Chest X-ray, AP view. Patient: 23 years old, sex F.
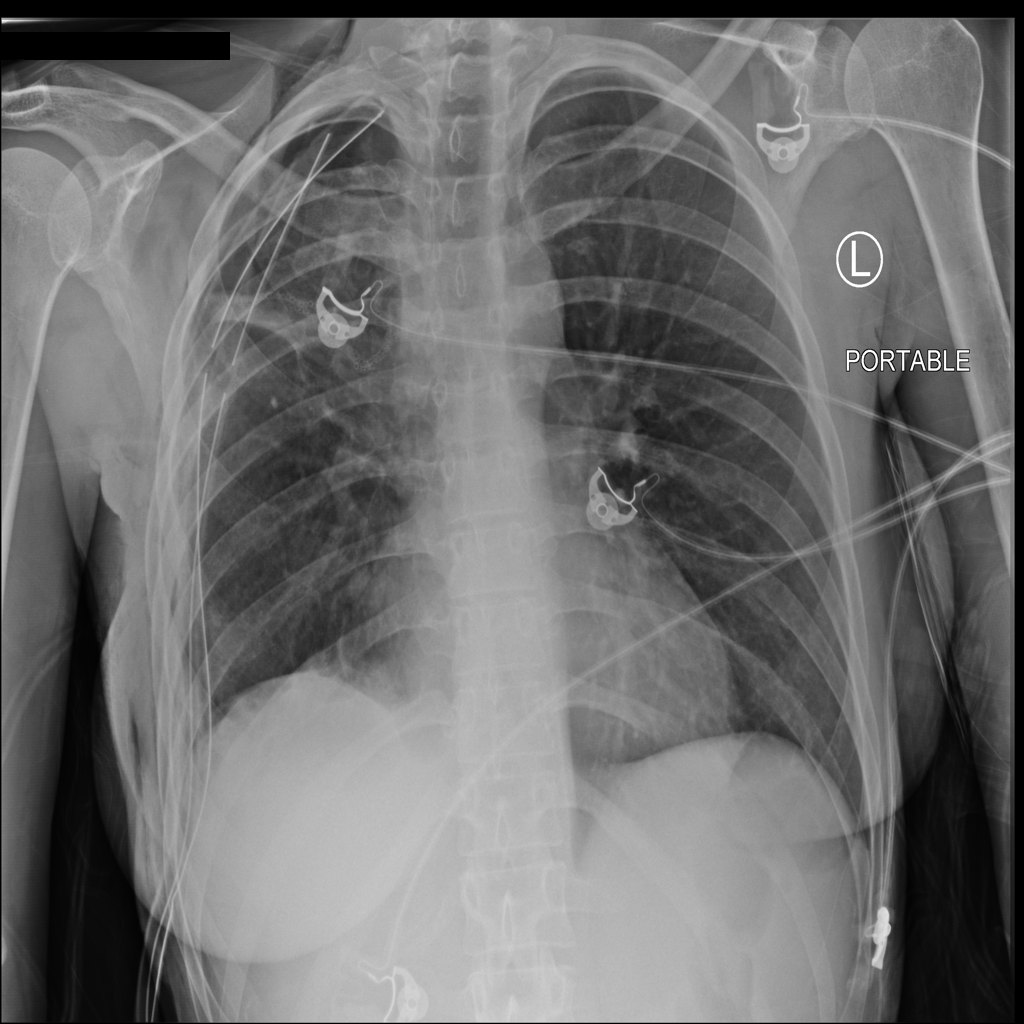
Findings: Cardiomegaly, Pneumothorax